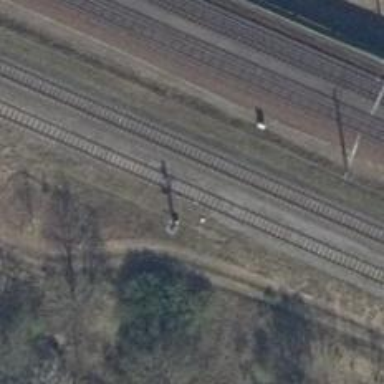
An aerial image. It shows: Railway signal.